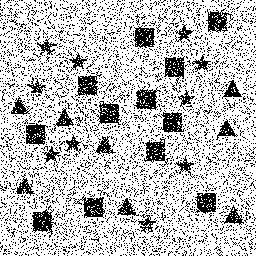
Squares: 12
Triangles: 8
Stars: 10
Total shapes: 30